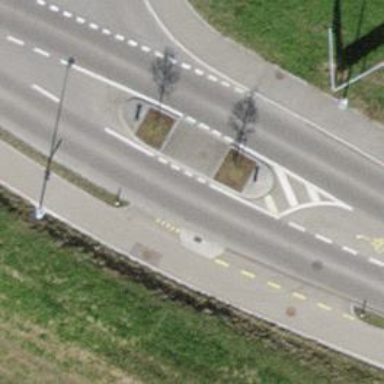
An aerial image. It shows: Primary highway with separate asphalt sidewalk.